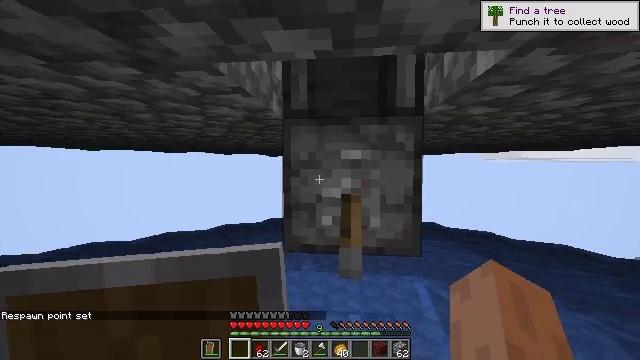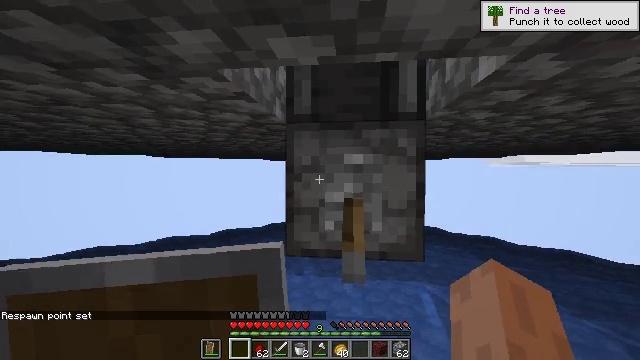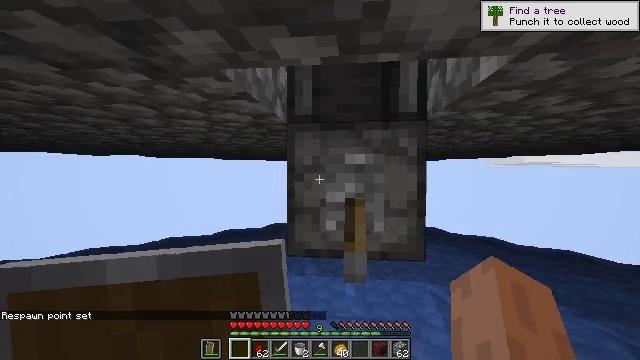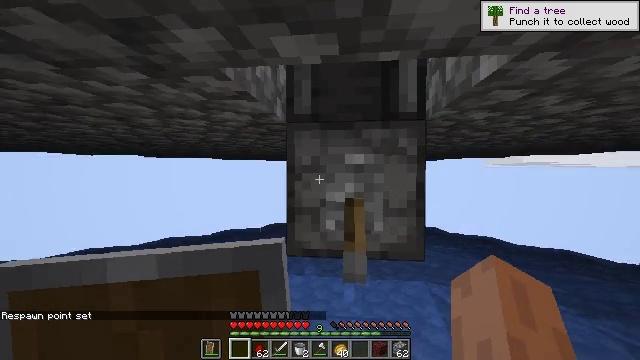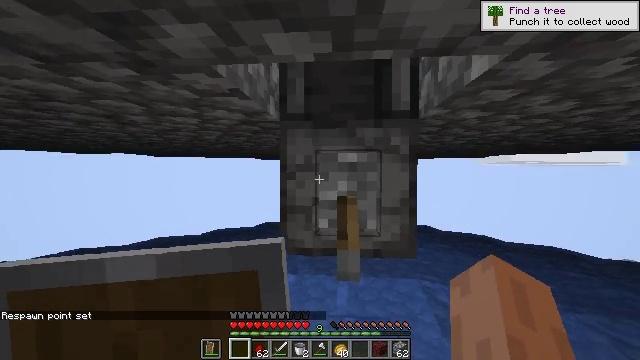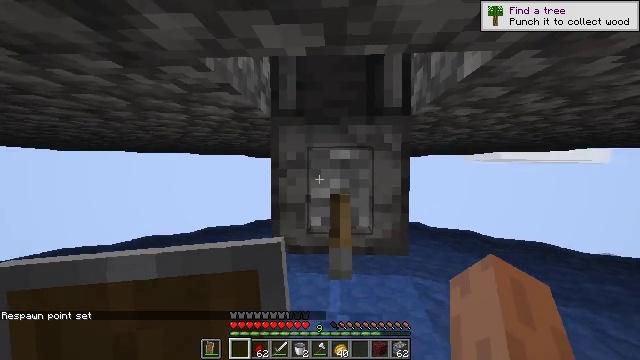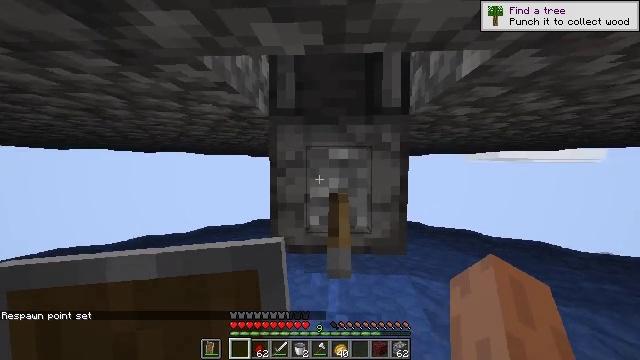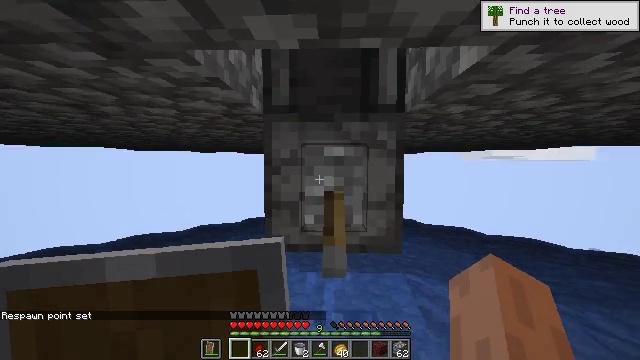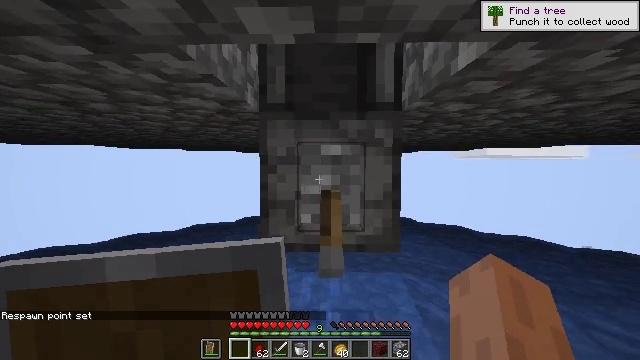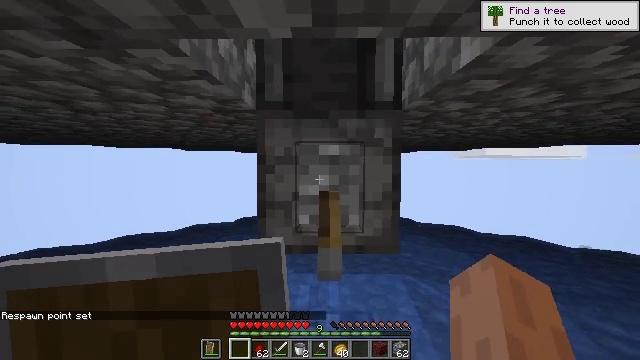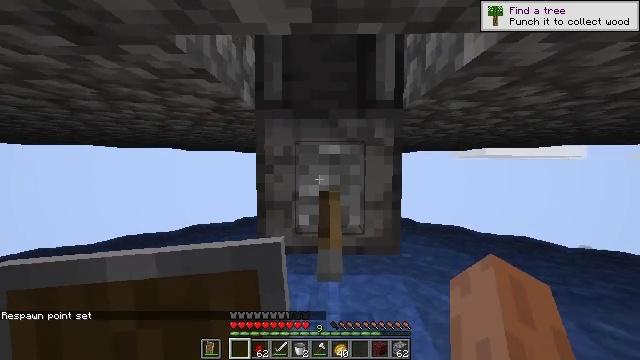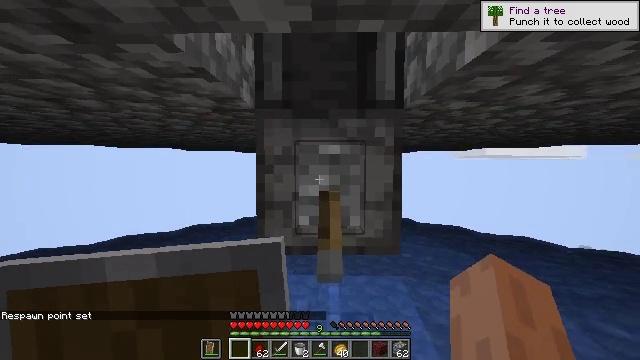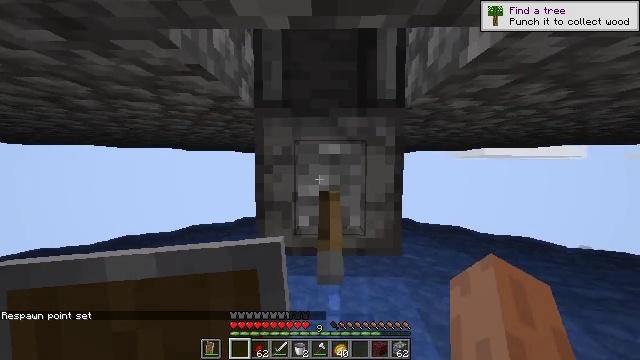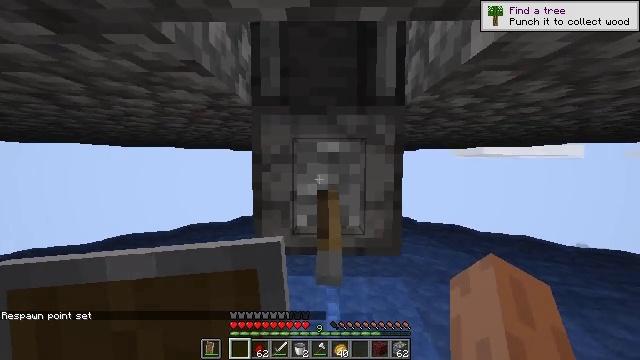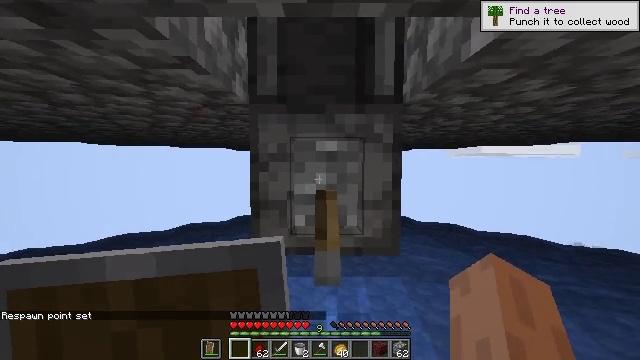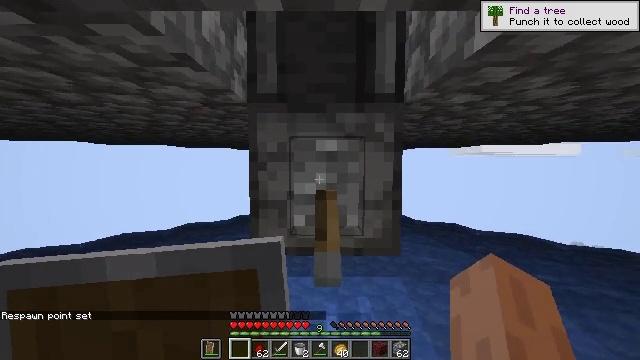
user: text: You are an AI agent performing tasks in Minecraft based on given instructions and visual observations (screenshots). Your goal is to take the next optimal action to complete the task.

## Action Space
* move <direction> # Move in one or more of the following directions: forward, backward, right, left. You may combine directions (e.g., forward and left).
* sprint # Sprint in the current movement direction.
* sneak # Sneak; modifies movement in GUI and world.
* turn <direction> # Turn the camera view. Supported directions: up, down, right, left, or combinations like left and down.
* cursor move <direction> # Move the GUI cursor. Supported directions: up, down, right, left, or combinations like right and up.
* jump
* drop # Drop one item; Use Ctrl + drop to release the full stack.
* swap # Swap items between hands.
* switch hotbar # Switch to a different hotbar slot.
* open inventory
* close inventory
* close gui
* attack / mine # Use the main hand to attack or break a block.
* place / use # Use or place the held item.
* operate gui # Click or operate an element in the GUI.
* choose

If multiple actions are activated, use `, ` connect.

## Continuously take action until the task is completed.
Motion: motion action
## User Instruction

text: Mine block lever.
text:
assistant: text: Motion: move forward, turn up
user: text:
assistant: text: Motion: move forward
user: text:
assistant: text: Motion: move forward
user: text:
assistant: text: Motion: move forward, turn right
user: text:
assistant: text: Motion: move forward, turn right
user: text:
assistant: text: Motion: move forward
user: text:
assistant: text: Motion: move forward, turn right
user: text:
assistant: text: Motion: move forward
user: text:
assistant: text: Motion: move forward
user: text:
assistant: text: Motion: move forward
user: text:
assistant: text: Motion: move forward
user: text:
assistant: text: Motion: move forward
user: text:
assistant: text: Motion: move forward
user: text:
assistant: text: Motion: move forward
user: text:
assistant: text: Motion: move forward
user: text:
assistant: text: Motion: move forward
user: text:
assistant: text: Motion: move forward
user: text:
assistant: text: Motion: move forward
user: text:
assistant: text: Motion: move forward
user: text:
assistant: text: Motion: move forward
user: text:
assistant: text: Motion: move forward
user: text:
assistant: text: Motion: move forward
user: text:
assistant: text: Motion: move forward, use / place
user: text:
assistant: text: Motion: move forward, use / place
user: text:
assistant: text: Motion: move forward
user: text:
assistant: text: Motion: move forward
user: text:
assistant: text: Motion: move forward
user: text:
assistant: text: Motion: move forward
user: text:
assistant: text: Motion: move forward
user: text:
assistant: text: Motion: move forward